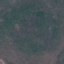
Land use / land cover: HerbaceousVegetation